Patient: sex M, age 71
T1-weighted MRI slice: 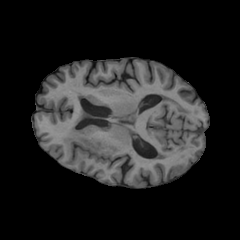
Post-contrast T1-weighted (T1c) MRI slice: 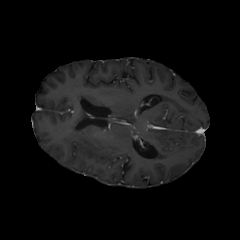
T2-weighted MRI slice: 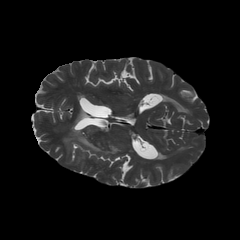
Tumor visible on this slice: yes
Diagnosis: Glioblastoma, IDH-wildtype
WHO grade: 4